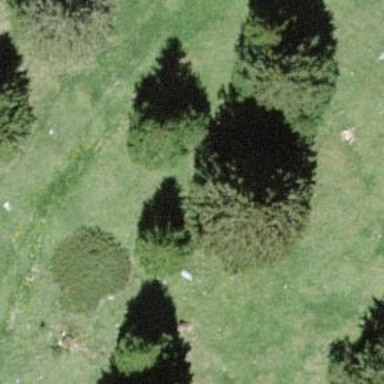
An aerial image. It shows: Needle-leaved tree in nature.